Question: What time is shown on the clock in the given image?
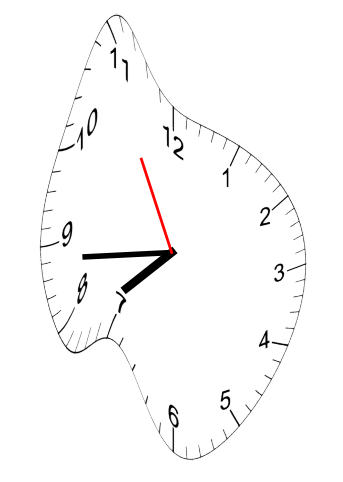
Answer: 07:43:55